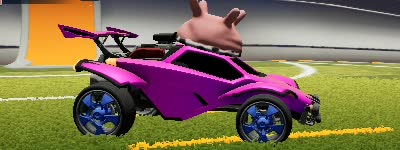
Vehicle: octane